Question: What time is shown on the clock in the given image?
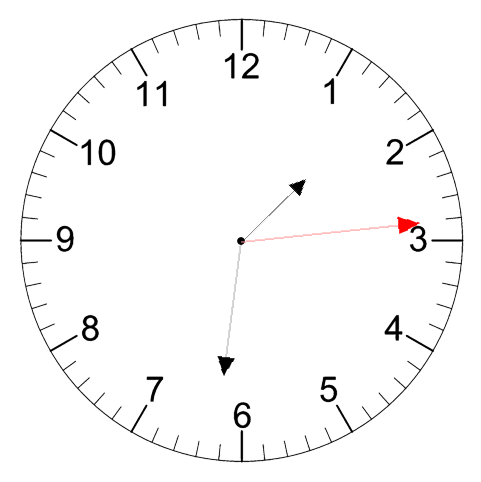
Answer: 01:31:14